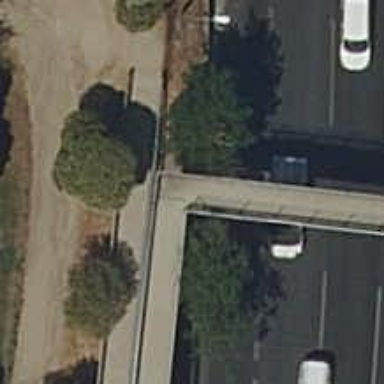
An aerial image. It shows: Footway bridge.